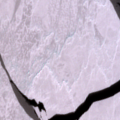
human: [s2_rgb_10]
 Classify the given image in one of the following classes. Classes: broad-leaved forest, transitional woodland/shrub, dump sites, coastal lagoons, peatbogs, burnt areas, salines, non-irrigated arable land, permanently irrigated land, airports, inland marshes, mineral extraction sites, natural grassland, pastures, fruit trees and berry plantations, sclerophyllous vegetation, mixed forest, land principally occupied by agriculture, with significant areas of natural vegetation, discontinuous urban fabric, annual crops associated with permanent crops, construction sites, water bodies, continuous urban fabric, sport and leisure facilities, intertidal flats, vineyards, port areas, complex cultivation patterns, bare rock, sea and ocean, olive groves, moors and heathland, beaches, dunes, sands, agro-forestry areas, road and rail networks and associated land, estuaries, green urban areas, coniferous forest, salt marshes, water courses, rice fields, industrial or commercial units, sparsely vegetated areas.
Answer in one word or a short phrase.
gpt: sea and ocean